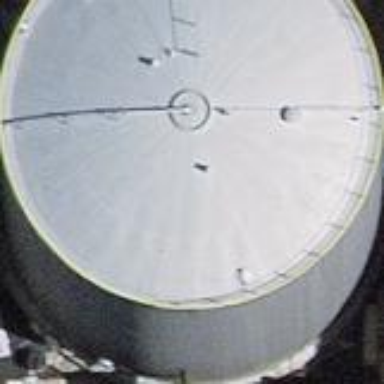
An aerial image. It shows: Storage tank that is man-made.